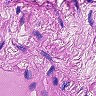
Metastatic tissue present: no